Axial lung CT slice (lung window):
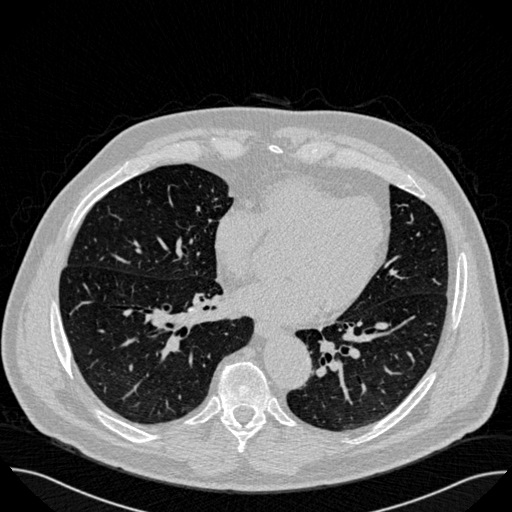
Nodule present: no